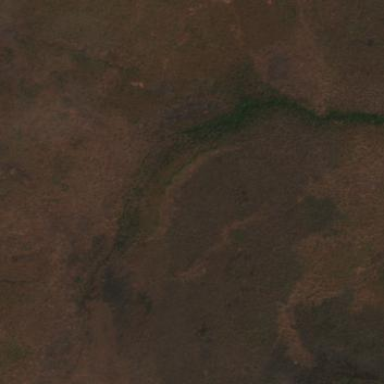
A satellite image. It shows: Bare ground bog in wetland area.